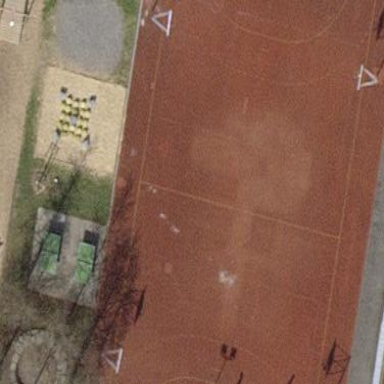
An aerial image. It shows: Basketball court on pitch.